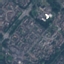
Label: Residential